Aerial crown-view tile of a tropical tree (Barro Colorado Island, Panama), acquired 20250124:
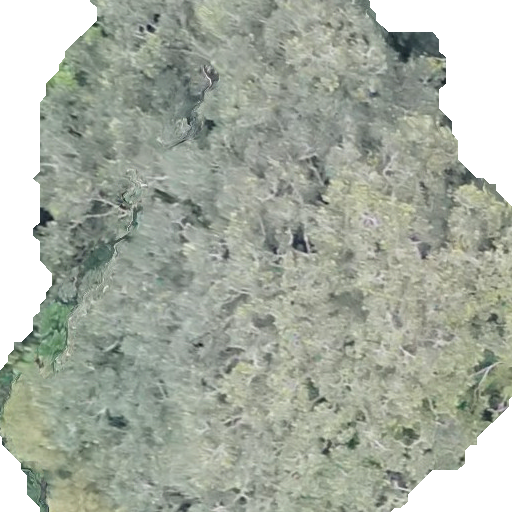
Species: Calophyllum longifolium
GBIF accepted scientific name: Calophyllum longifolium
Crown area: 378.051 m²